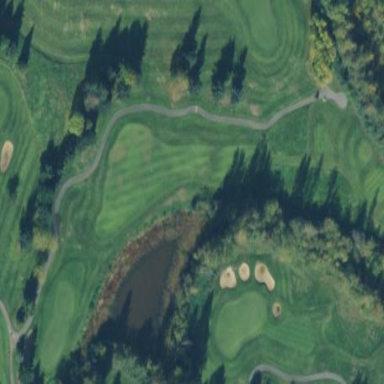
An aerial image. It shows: Water hazard on golf course. The hazard is natural water feature.